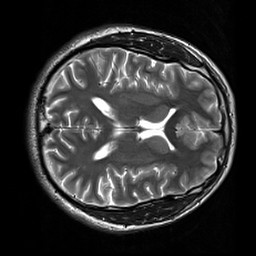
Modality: T2w
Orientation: axial
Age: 27
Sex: male
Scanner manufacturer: siemens
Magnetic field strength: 3 T
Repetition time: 7 s
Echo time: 0.09 s